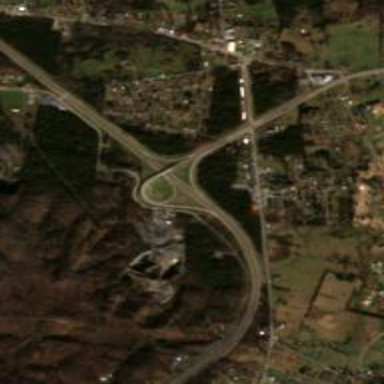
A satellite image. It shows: Motorway junction.